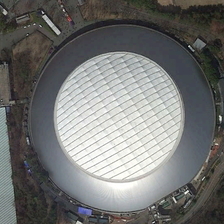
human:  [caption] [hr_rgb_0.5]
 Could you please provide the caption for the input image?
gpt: some green trees are around a circle white center .

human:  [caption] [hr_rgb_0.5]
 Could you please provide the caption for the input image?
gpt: some green trees are around a circle white center .

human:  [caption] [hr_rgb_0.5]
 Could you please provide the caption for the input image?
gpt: some green trees are around a circle white center .

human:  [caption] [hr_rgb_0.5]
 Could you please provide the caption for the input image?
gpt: some green trees are around a circle white center .

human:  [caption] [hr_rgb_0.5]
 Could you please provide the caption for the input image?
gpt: some green trees are around a circle white center .